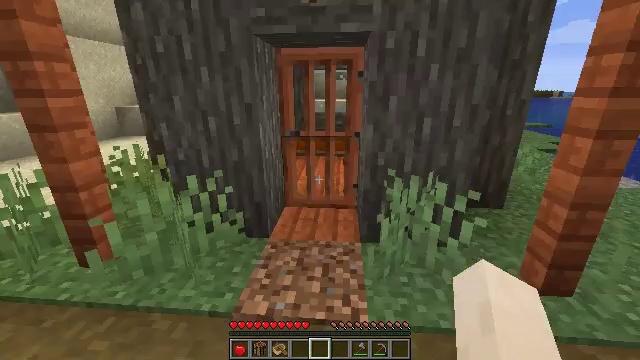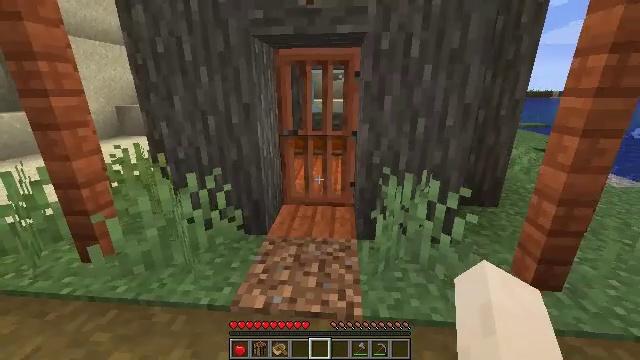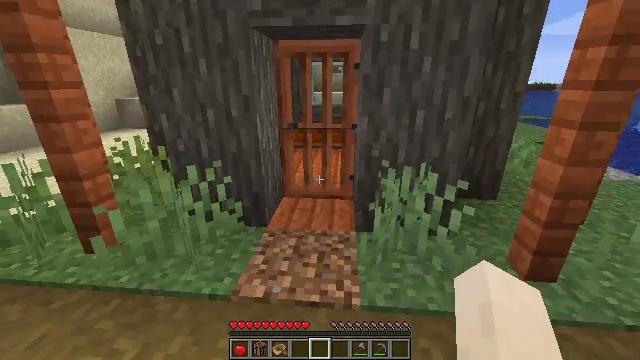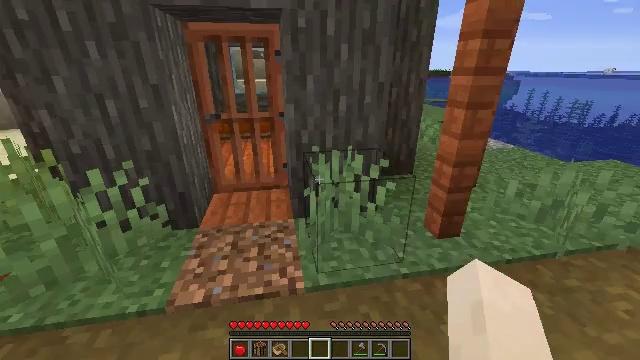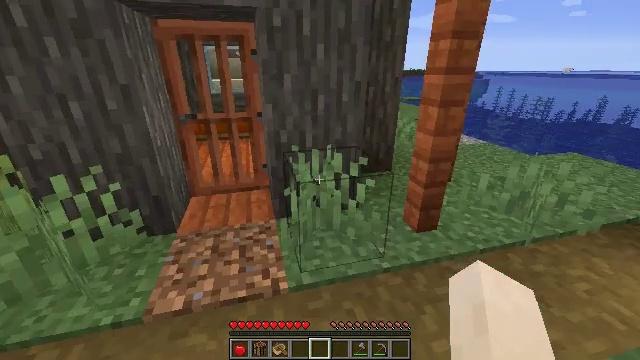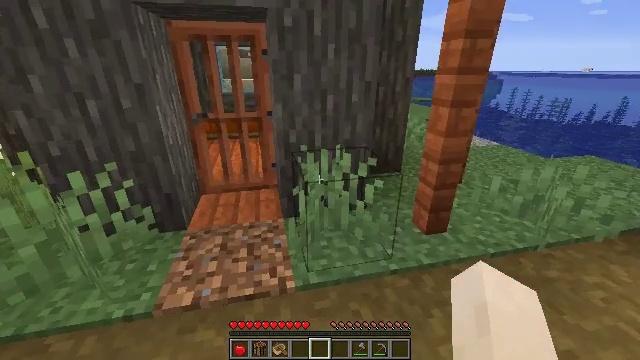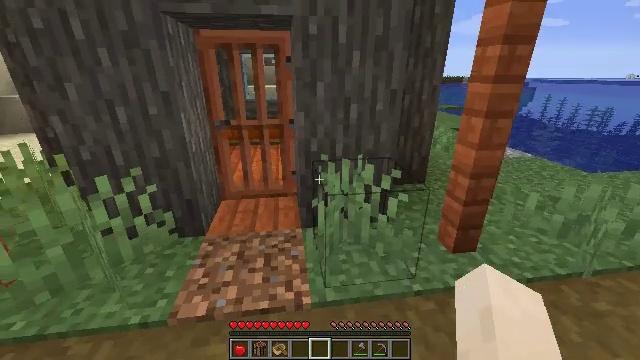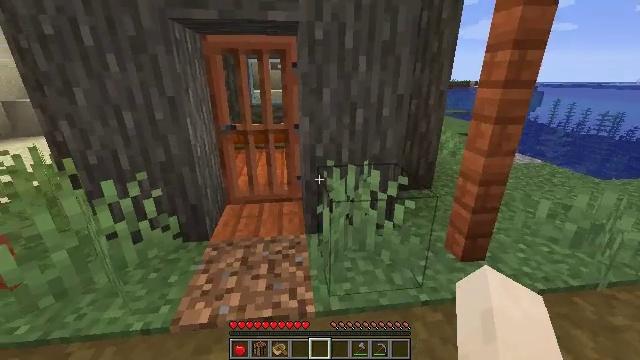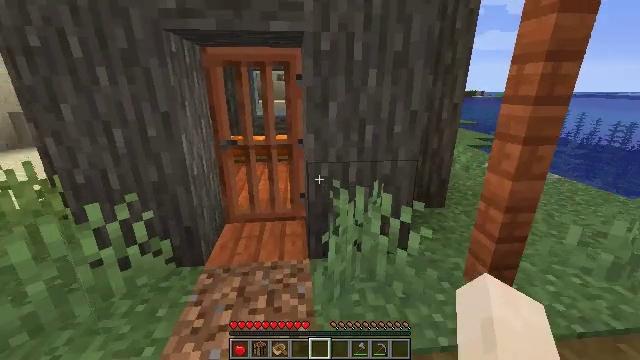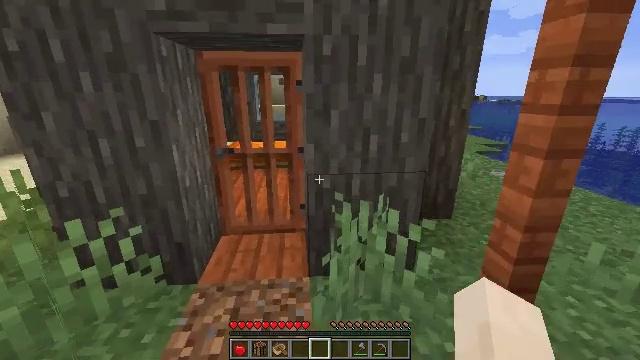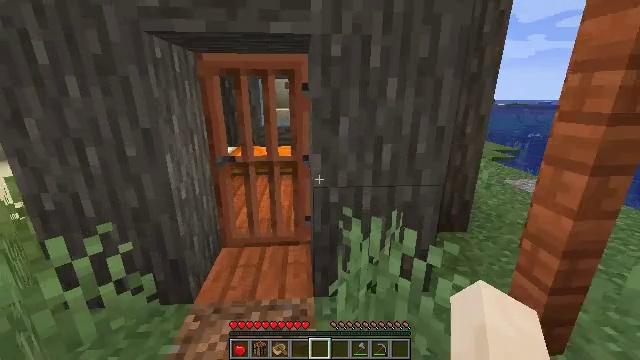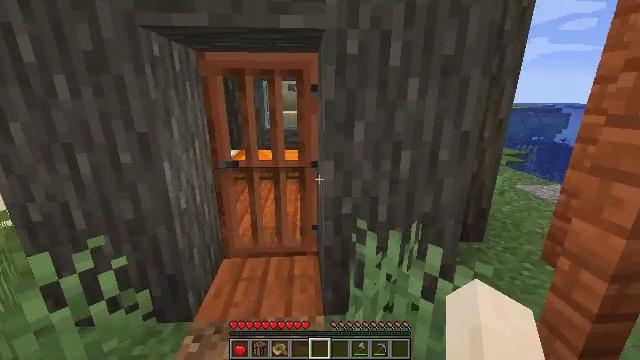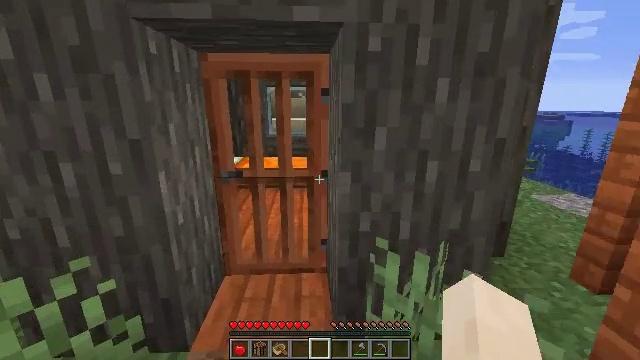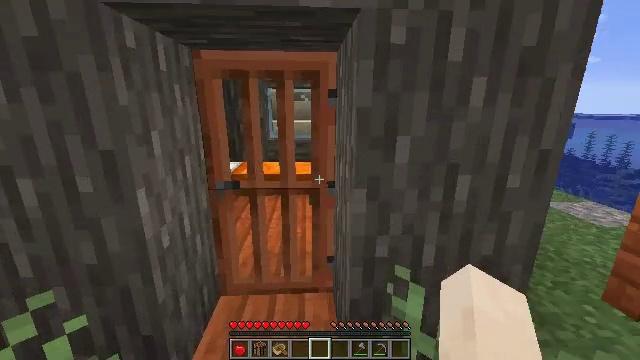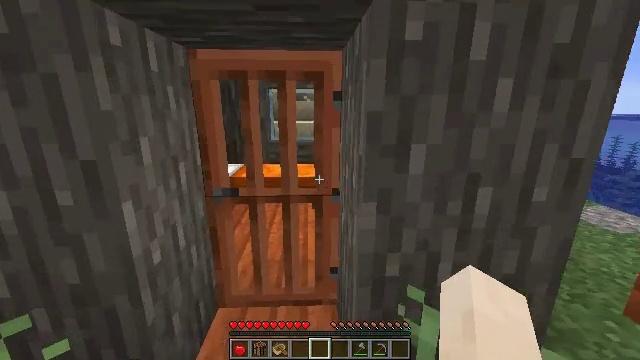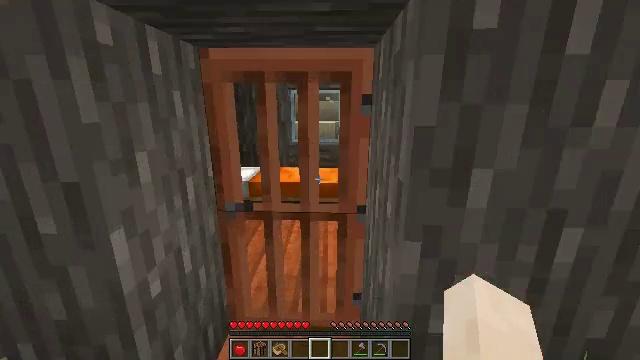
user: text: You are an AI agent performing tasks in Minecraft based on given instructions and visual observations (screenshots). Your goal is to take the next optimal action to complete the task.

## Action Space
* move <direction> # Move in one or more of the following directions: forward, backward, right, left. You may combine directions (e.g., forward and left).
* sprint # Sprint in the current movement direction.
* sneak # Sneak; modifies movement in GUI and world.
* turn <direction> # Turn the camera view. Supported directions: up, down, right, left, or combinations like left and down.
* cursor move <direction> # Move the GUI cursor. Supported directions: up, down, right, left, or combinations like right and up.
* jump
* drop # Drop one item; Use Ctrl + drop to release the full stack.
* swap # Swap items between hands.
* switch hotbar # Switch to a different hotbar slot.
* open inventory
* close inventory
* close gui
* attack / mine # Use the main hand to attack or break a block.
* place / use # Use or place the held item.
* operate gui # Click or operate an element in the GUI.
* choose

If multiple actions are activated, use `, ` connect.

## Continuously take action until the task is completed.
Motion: motion action
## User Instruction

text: Collect the orange bed by mining it.
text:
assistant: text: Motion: no_op
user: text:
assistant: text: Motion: turn down
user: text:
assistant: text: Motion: turn right and down
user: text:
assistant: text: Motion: turn right
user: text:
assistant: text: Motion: turn left
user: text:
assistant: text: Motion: move forward, turn left and up
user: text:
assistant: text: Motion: move forward, turn left
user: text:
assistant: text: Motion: move forward, turn left and up
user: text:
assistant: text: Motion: move forward
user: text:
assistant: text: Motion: move forward and move left, turn left
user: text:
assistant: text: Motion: move forward and move left
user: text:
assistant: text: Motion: move forward, turn up
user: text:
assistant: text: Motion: move forward
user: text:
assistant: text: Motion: move forward
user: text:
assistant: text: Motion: move forward, turn left
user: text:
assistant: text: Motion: move forward, turn left, use / place
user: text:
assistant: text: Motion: move forward, use / place
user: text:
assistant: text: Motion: move forward, use / place
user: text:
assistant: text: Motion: move forward, turn down
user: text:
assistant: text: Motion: move forward and move left
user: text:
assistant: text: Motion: move forward and move left
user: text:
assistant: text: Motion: move forward and move left, turn right and down
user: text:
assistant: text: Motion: move forward
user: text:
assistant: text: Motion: move forward, turn right and down
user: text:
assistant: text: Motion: move forward, turn right and down
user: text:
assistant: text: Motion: move forward, turn right and down
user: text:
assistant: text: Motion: move forward
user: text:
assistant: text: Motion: move forward and move right, turn right
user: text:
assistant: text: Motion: move forward and move right, turn right
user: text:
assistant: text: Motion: move forward and move right, turn down